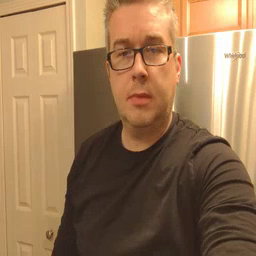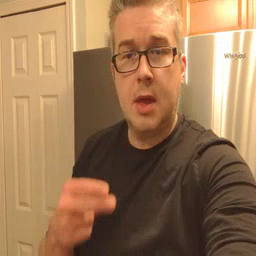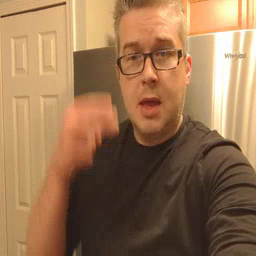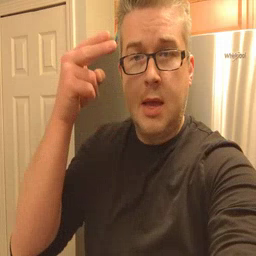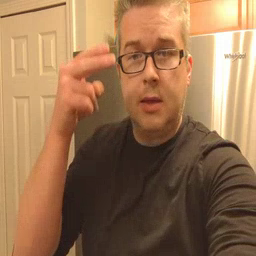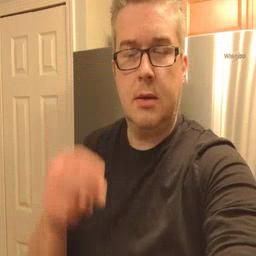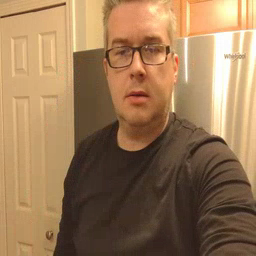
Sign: high